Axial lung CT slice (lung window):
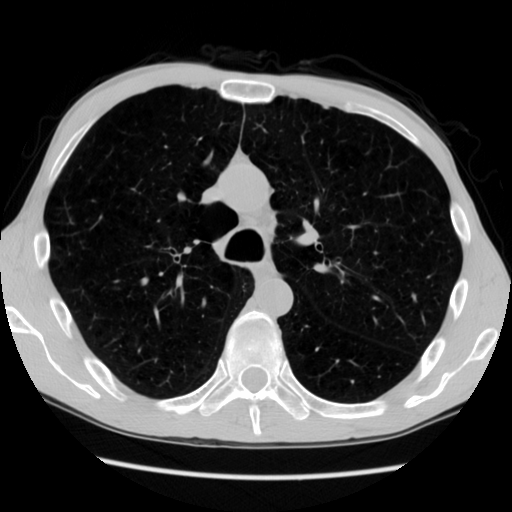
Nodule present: no